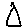
Label: triangle